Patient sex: M
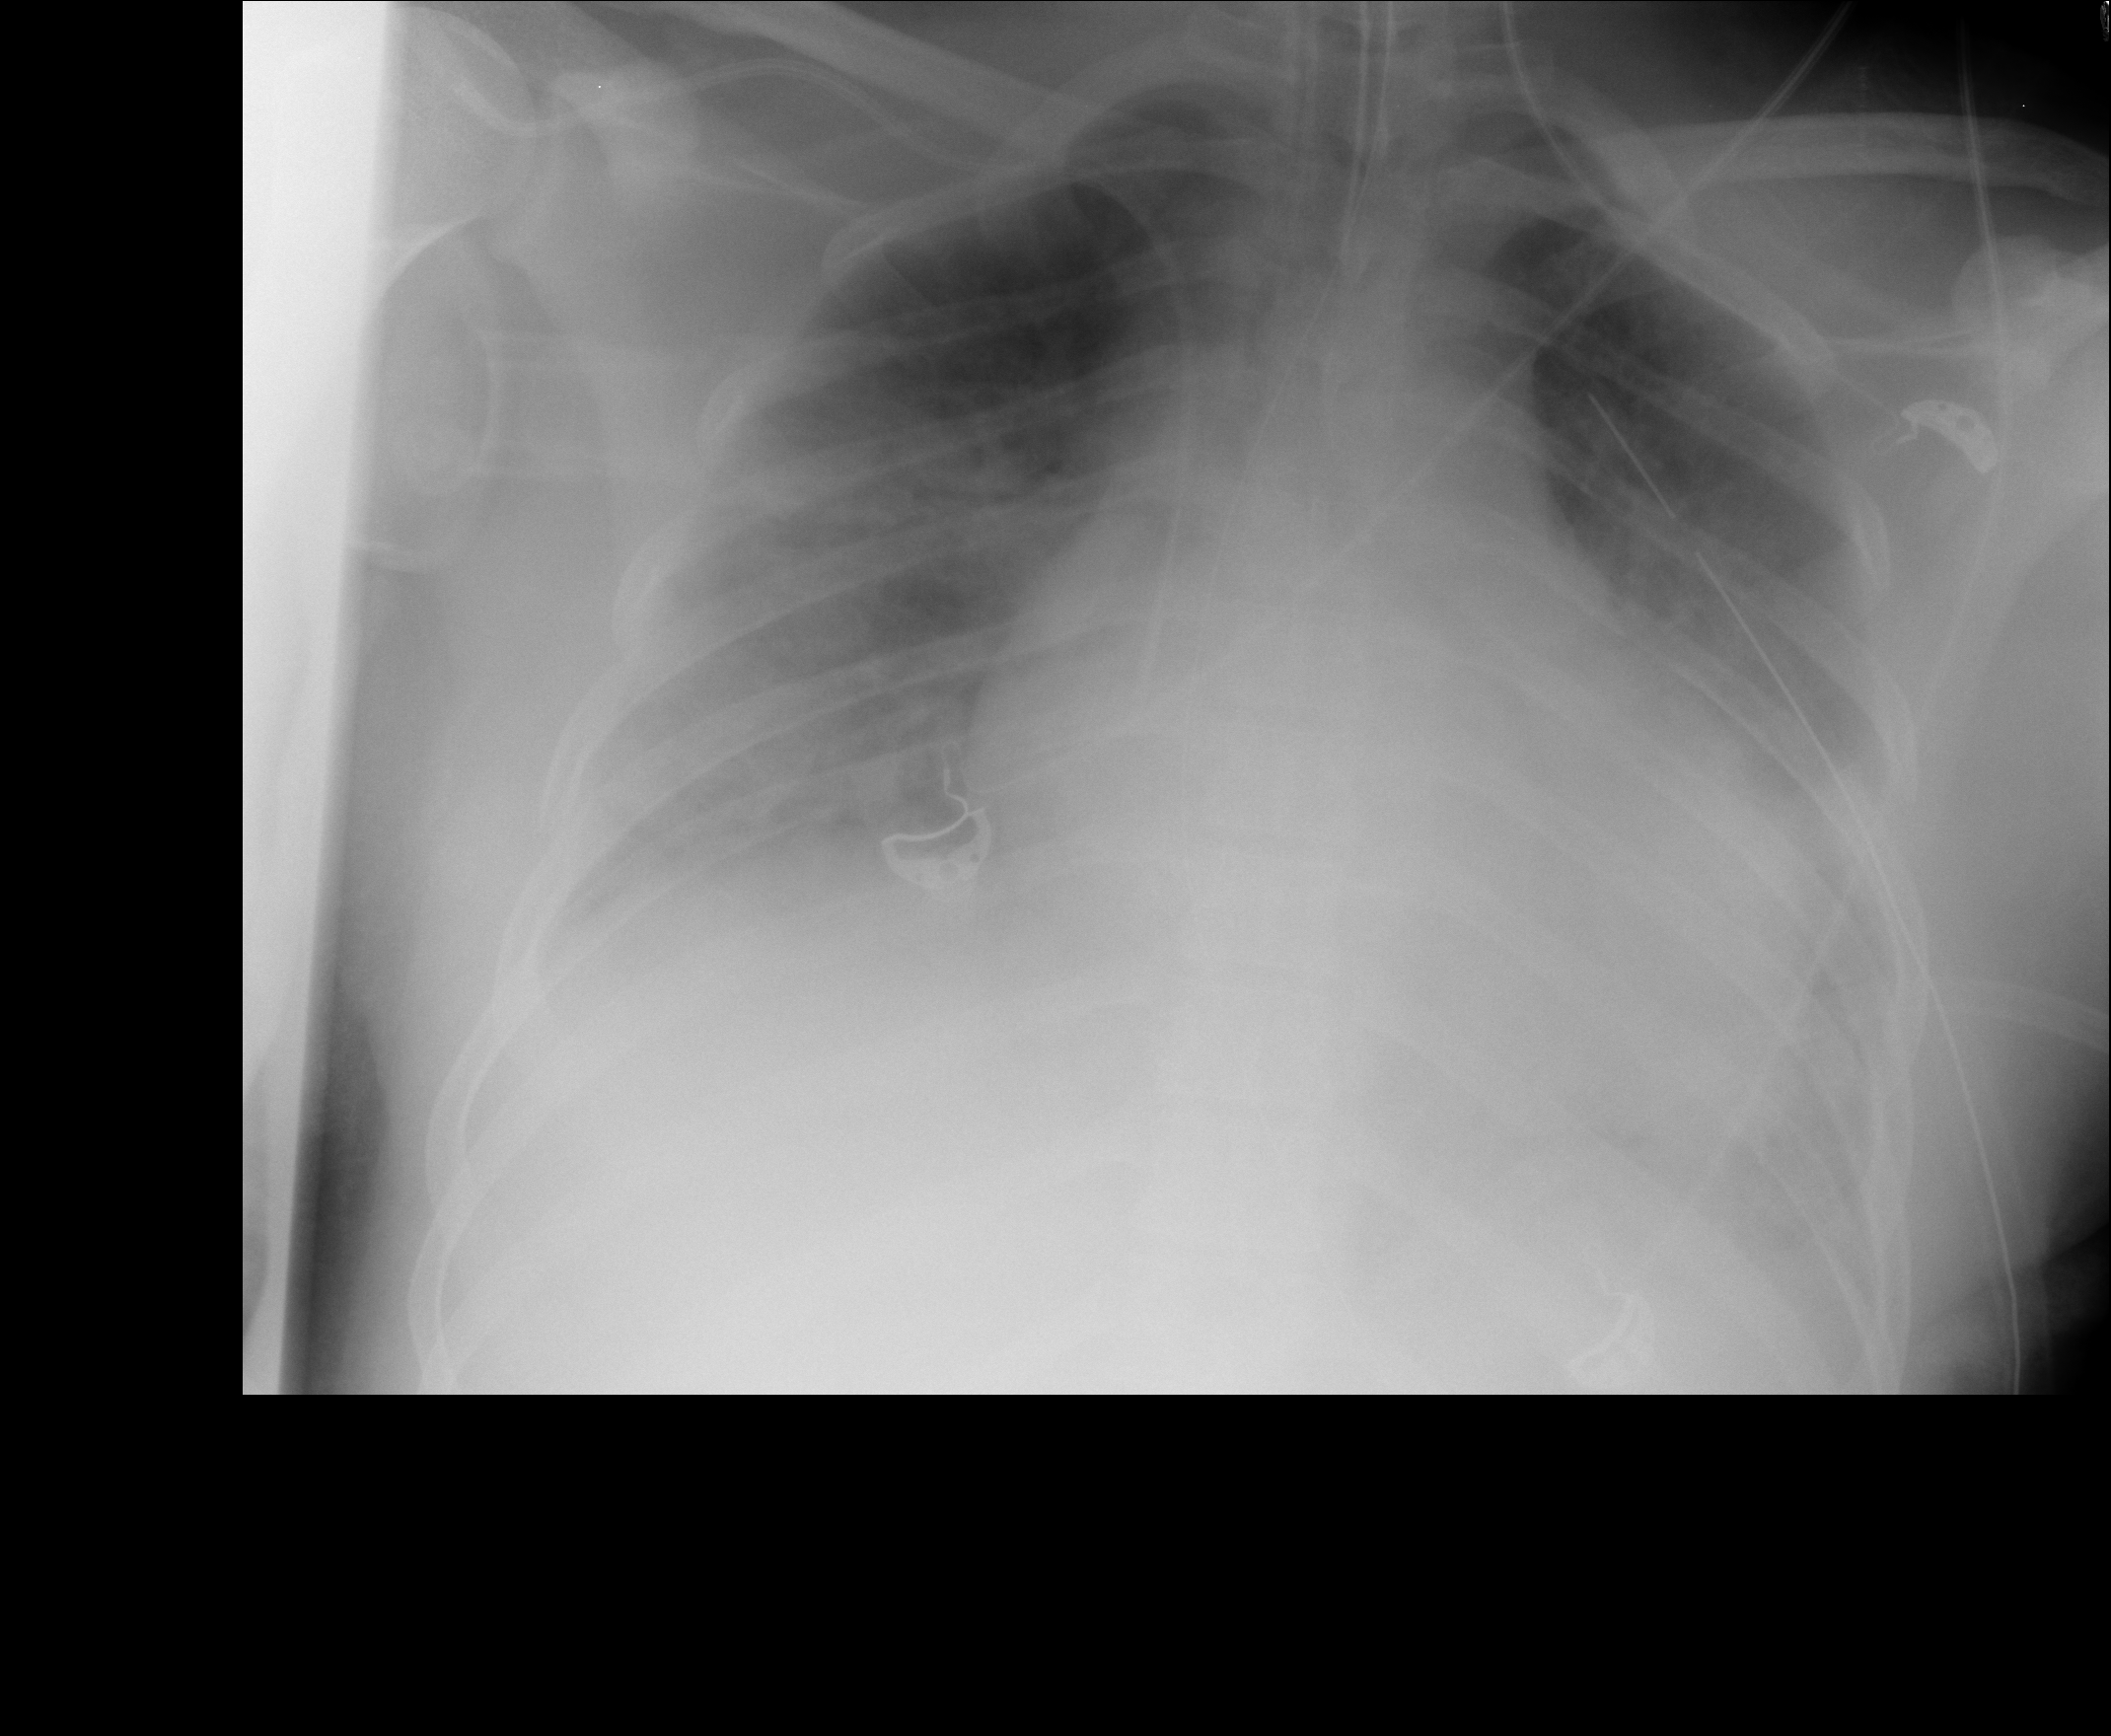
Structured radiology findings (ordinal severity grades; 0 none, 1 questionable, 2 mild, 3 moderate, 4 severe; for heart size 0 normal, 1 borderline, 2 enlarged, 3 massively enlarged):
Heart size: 2
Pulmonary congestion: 2
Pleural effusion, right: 3
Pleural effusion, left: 2
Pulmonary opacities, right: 2
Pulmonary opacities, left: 2
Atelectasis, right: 2
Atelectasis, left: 3